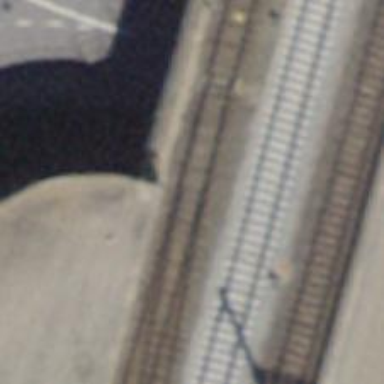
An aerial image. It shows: Railway switch.